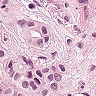
Metastatic tissue present: yes